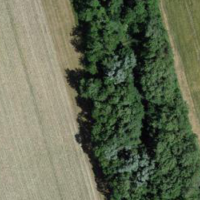
EUNIS habitat code: 24
Species observed at this site:
Lythrum salicaria
Prunus spinosa
Heracleum sphondylium